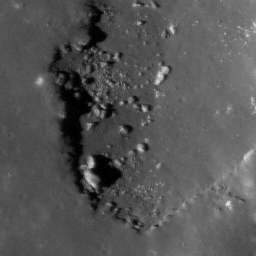
Pit: Copernicus LB5
Host crater: Copernicus
Host type: impact_melt
Lunar coordinates: latitude 10.235, longitude 339.69